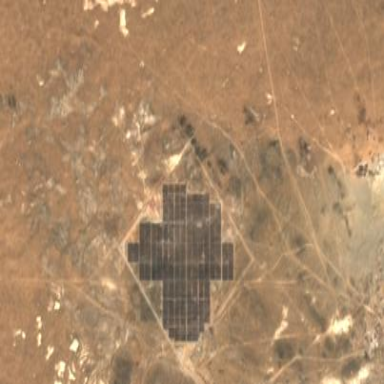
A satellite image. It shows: Solar power plant utilizing photovoltaic technology.